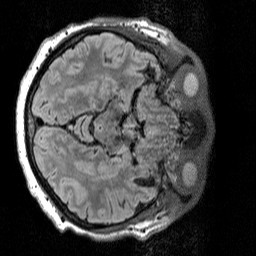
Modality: T2w
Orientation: axial
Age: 63
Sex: male
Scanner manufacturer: siemens
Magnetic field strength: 3 T
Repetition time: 5 s
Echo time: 0.386 s